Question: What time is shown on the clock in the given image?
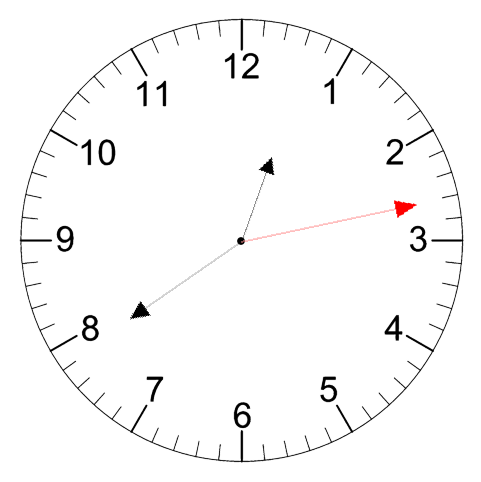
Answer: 12:39:13